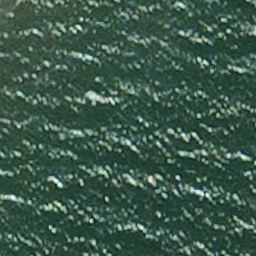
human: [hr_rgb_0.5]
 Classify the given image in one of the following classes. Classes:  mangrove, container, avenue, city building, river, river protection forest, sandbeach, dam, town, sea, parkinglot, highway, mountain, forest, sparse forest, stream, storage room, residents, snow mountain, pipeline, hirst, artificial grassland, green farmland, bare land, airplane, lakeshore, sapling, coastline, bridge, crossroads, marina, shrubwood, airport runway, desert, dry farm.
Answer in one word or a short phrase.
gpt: sea